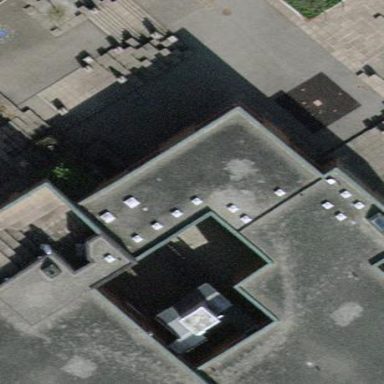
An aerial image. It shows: School building.